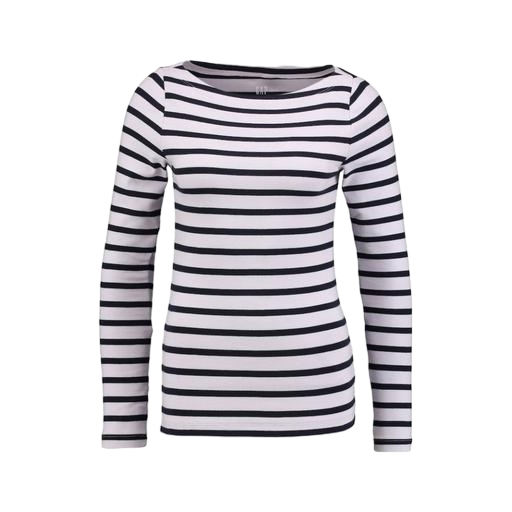
blue women's striped long-sleeve t-shirt, white long-sleeved striped top, white le nautical long-sleeved top, white background